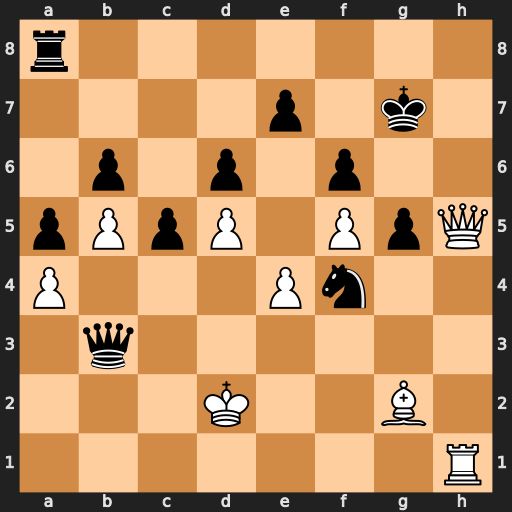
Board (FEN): r7/4p1k1/1p1p1p2/pPpP1PpQ/P3Pn2/1q6/3K2B1/7R
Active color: w
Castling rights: -
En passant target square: -
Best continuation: Qh7+ Kf8 Qh8+ Kf7 Rh7#